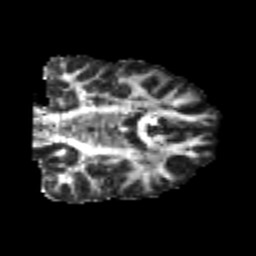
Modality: FA
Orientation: coronal
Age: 24
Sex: male
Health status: healthy
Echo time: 0.074 s